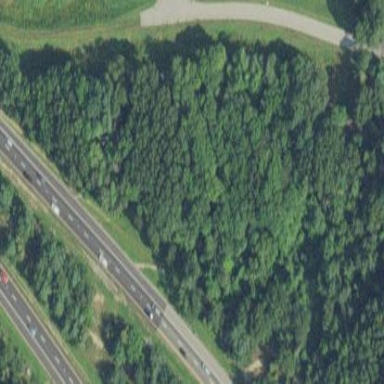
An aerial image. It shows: Woodland consisting of broadleaved trees.